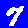
Digit: 7